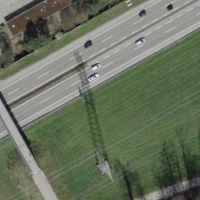
EUNIS habitat code: 57
Species observed at this site:
Falco tinnunculus